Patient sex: F
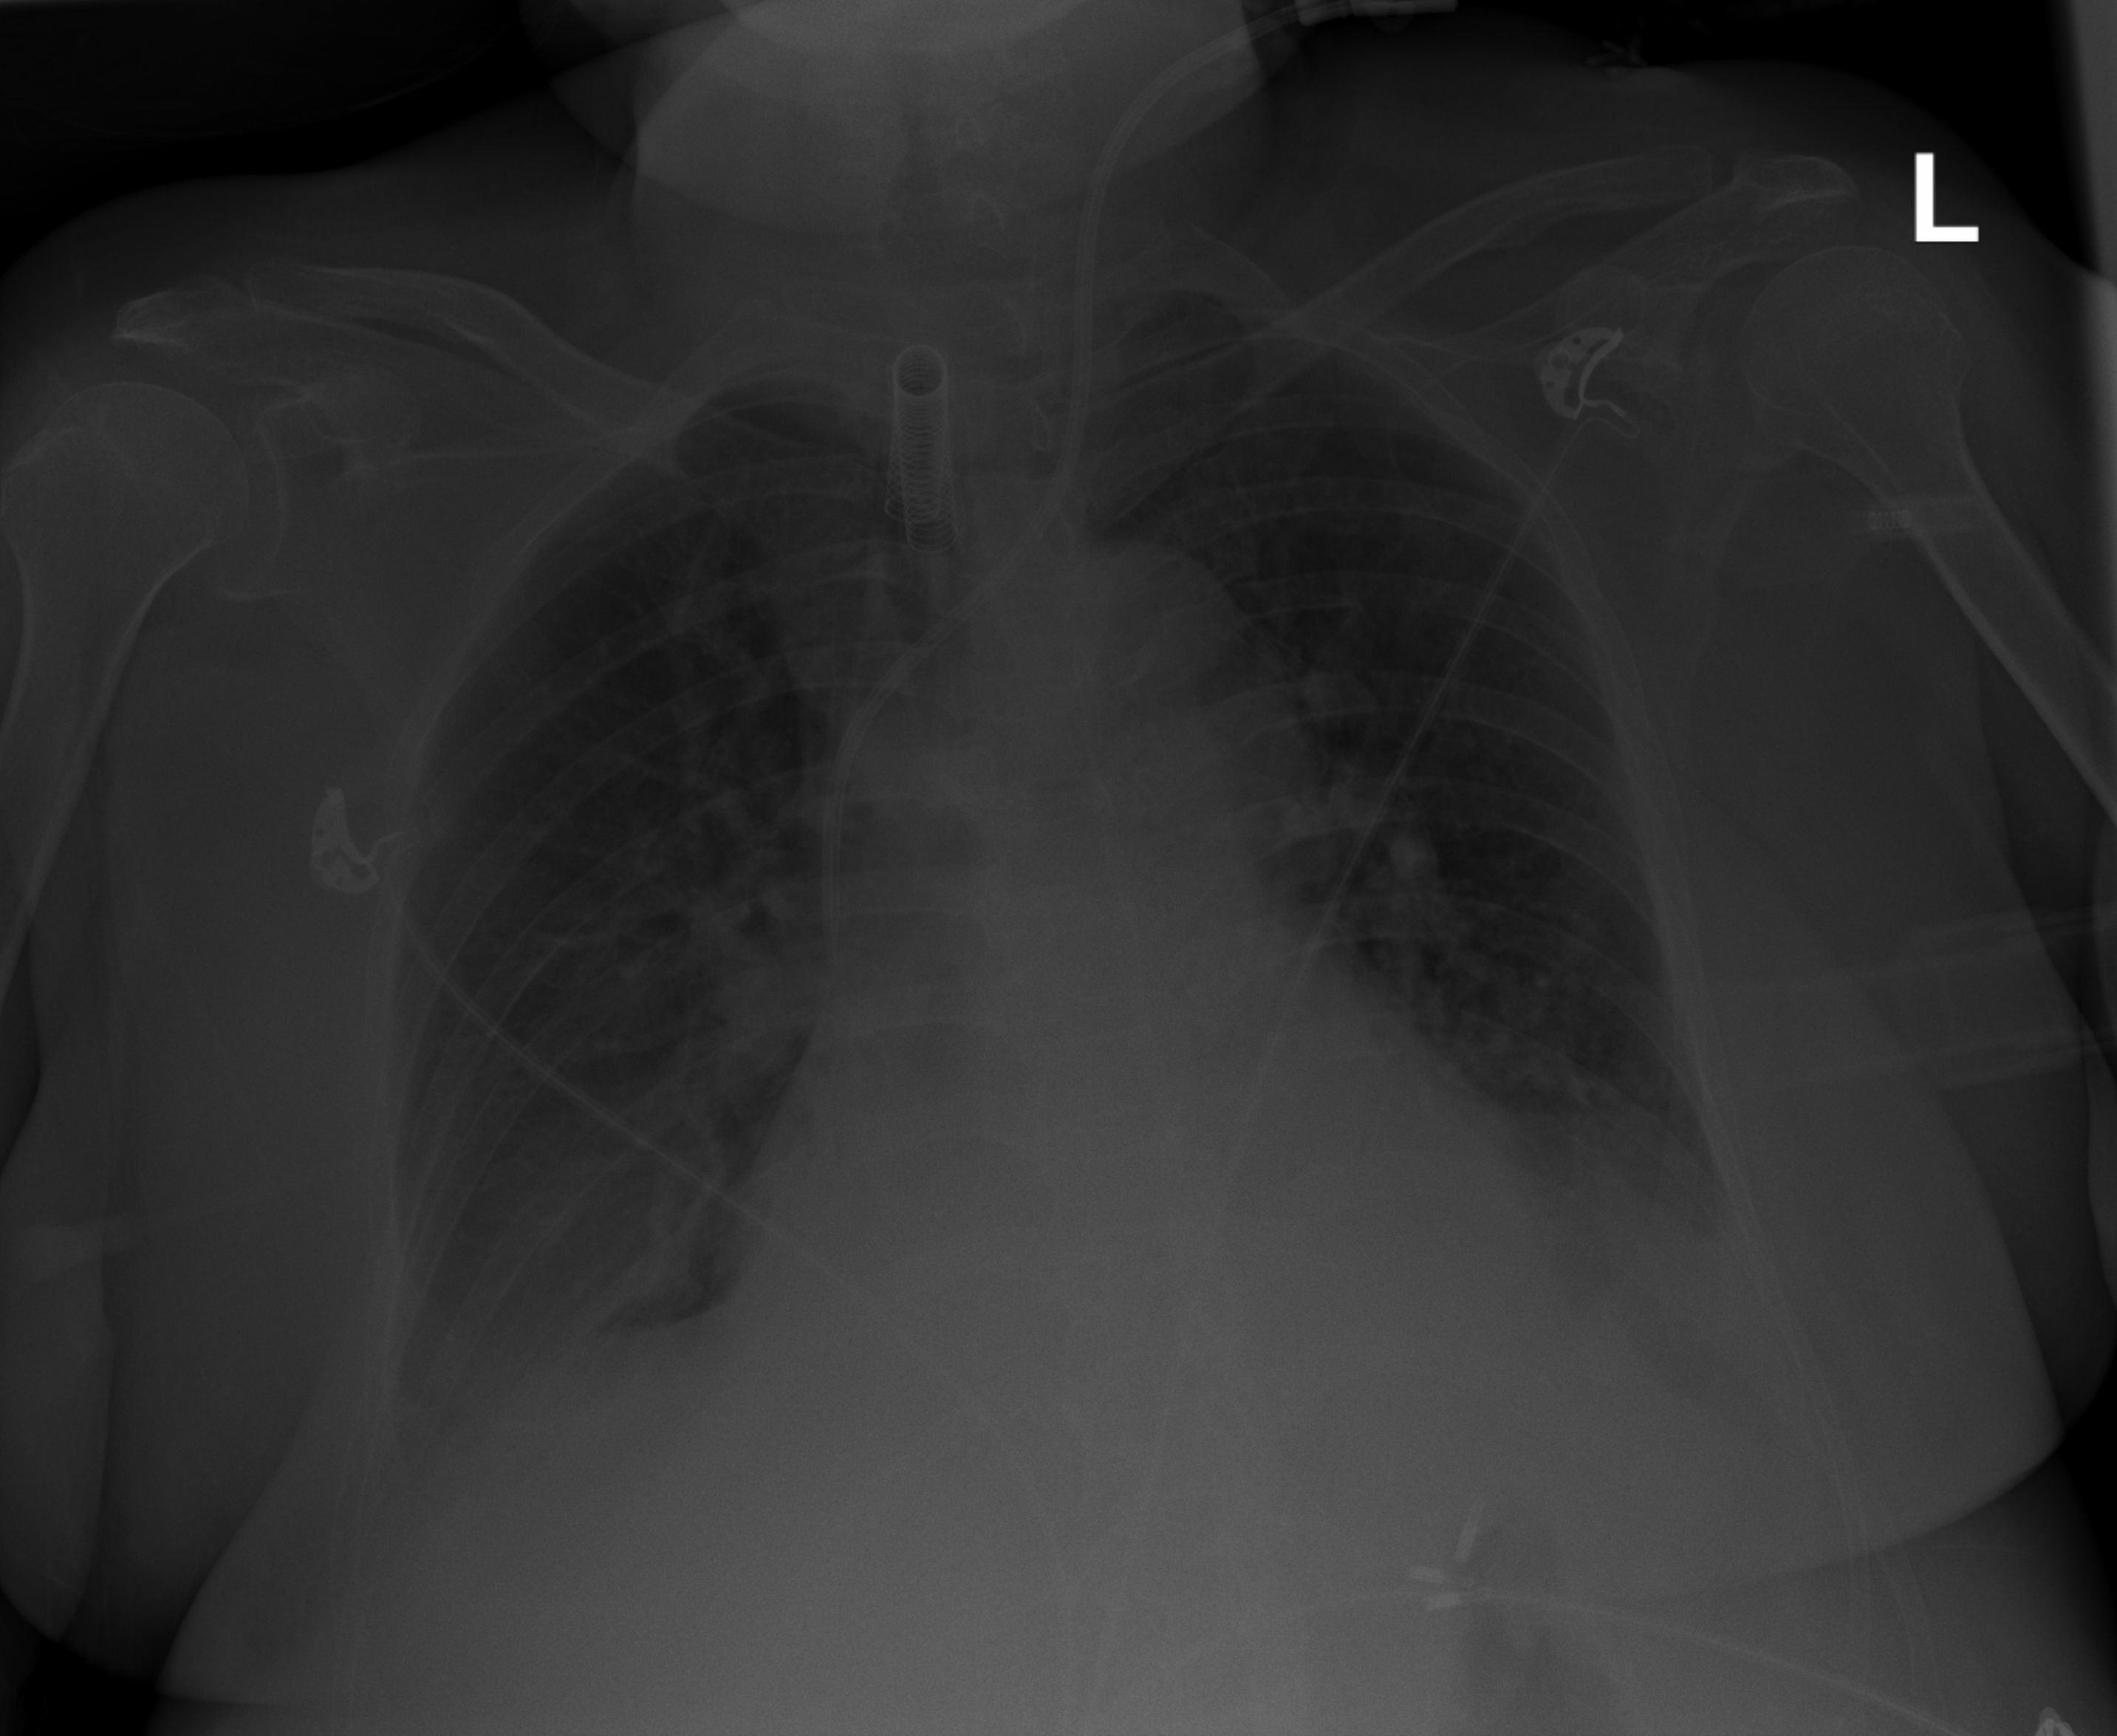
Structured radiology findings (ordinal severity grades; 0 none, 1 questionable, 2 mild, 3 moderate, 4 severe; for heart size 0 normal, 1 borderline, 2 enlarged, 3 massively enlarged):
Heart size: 2
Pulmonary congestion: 0
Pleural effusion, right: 2
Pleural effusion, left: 2
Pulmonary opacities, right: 0
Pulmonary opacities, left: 0
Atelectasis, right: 2
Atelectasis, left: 2